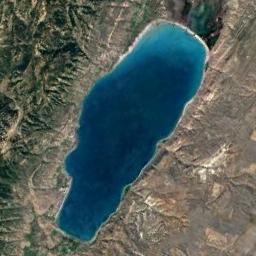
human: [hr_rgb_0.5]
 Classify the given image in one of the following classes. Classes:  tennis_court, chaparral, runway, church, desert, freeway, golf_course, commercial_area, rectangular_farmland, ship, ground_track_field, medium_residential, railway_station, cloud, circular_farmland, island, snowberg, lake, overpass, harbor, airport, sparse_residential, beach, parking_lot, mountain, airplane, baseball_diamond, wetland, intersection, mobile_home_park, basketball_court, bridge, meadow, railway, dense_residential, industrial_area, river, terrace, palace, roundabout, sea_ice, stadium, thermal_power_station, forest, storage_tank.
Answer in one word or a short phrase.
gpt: lake